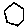
Label: hexagon